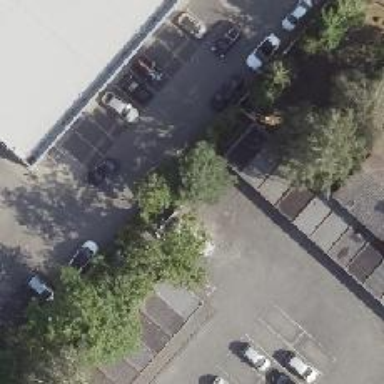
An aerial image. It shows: Asphalt parking aisle road.